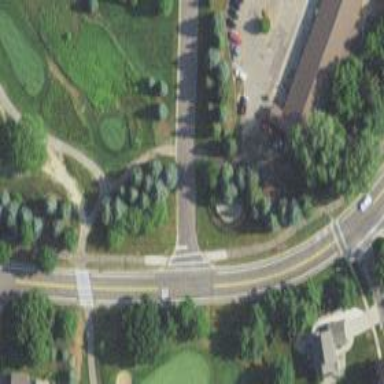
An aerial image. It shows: Crossing on the cycleway.